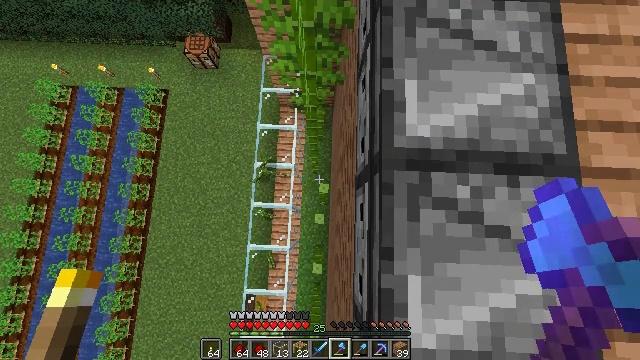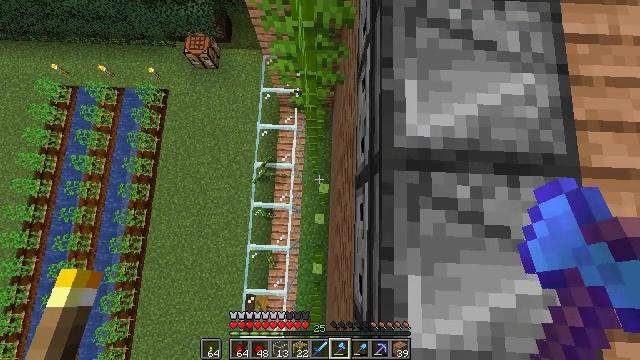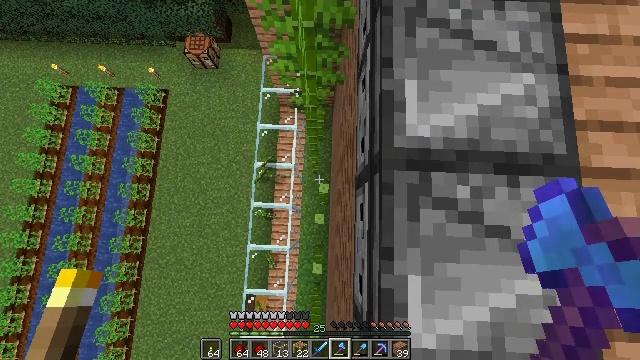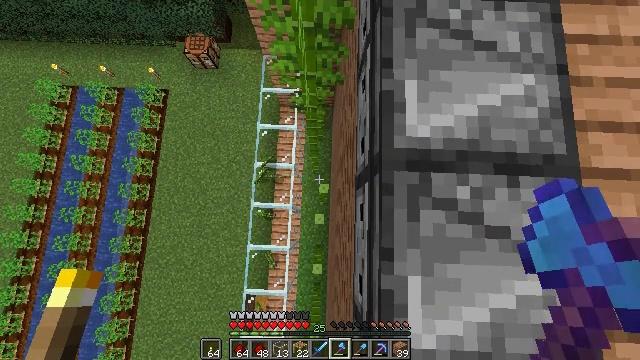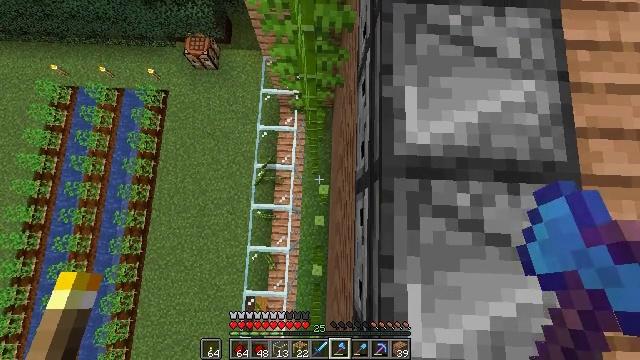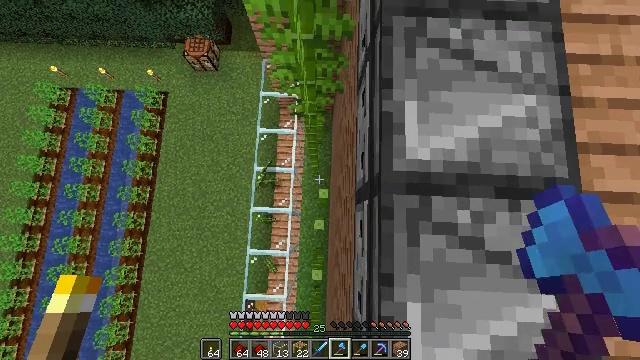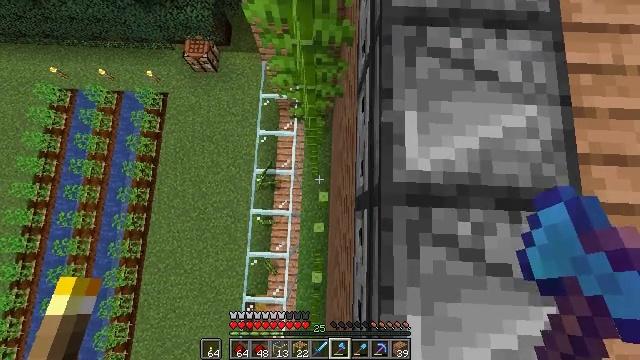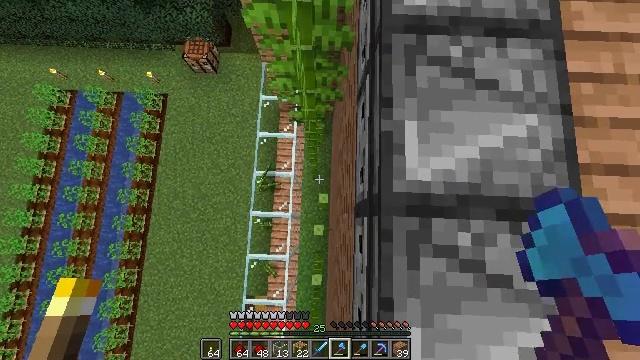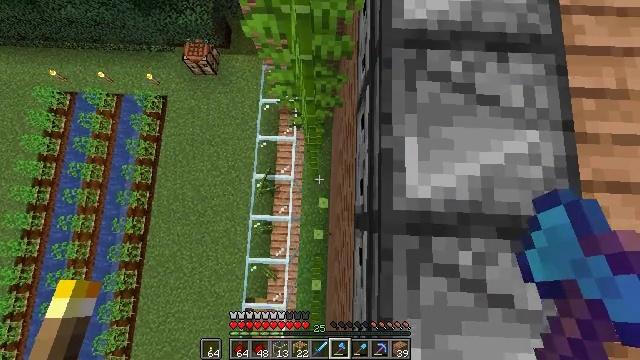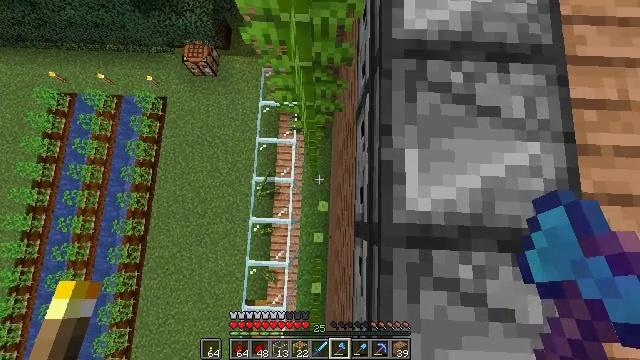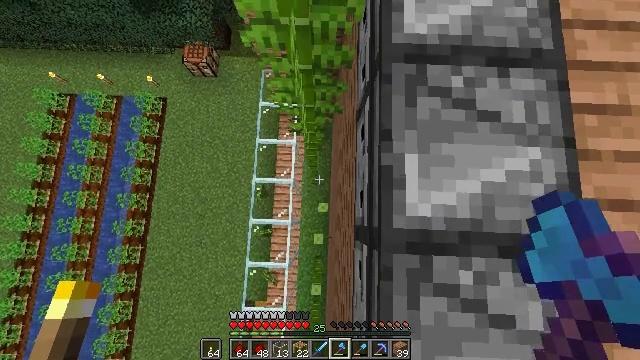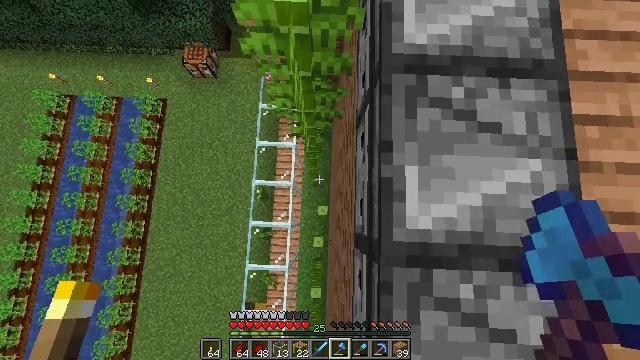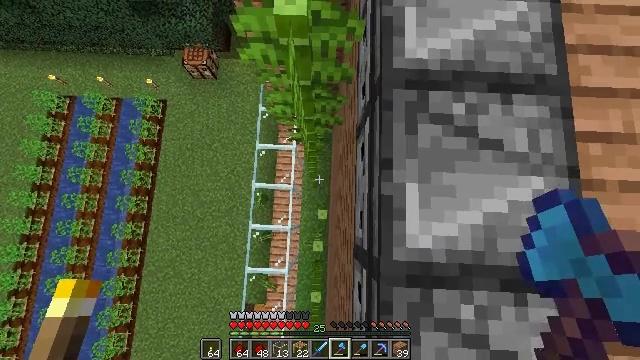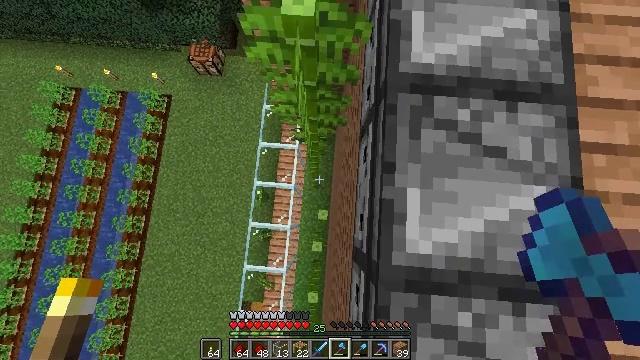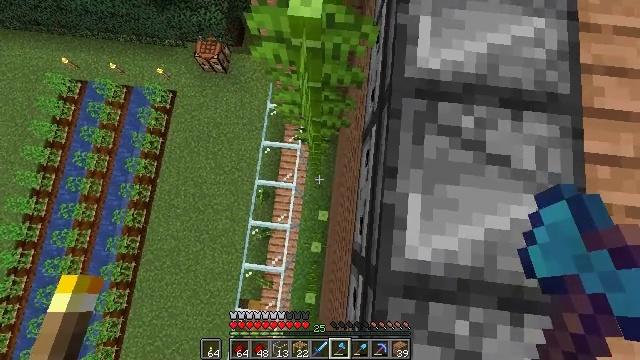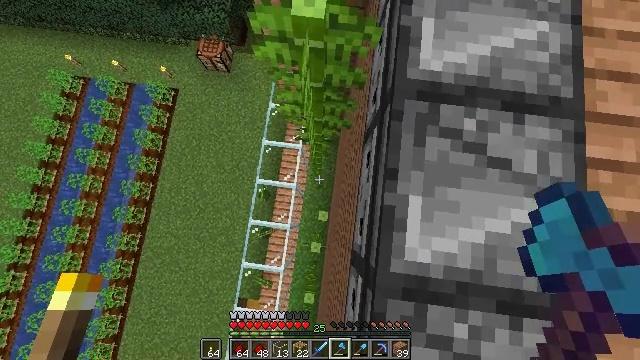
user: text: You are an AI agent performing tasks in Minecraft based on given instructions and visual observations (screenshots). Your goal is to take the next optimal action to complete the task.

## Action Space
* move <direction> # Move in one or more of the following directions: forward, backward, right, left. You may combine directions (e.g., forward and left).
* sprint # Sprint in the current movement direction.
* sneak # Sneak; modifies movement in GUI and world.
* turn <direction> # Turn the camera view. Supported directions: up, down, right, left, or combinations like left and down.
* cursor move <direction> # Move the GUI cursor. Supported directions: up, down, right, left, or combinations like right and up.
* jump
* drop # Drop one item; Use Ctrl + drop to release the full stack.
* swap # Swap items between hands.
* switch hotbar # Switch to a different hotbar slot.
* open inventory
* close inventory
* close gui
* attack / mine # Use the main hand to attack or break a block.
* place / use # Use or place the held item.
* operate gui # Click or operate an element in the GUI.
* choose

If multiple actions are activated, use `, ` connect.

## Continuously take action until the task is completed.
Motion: motion action
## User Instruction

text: Break the bamboo stalk.
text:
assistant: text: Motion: sneak, attack / mine
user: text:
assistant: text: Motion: sneak, attack / mine
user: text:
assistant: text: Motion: move forward, sneak, attack / mine
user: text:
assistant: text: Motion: move forward, sneak, attack / mine
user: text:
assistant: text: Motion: move forward, sneak, attack / mine
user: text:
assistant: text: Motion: move forward, sneak, attack / mine
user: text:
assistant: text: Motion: move forward, sneak, attack / mine
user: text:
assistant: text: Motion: move forward, sneak, attack / mine
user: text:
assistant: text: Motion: move forward, sneak, attack / mine
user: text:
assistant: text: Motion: move forward, sneak, attack / mine
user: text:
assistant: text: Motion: move forward, sneak, attack / mine
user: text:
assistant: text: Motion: sneak, attack / mine
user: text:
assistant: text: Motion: sneak, turn left, attack / mine
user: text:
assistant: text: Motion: sneak, turn left, attack / mine
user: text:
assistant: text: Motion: sneak, attack / mine
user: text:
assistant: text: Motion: sneak, attack / mine
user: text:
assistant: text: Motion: sneak, attack / mine
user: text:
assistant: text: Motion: sneak, attack / mine
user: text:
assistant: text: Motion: sneak, attack / mine
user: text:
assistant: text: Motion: sneak, attack / mine
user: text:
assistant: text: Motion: sneak, attack / mine
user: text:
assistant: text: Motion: sneak, attack / mine
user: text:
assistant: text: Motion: move forward, sneak, attack / mine
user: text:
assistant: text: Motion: move forward, sneak, attack / mine
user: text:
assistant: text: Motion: move forward, sneak, attack / mine
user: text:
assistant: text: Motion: move forward, sneak, attack / mine
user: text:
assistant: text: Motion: sneak, attack / mine
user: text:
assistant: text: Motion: sneak, attack / mine
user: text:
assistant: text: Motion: sneak, attack / mine
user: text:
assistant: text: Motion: sneak, attack / mine